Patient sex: M
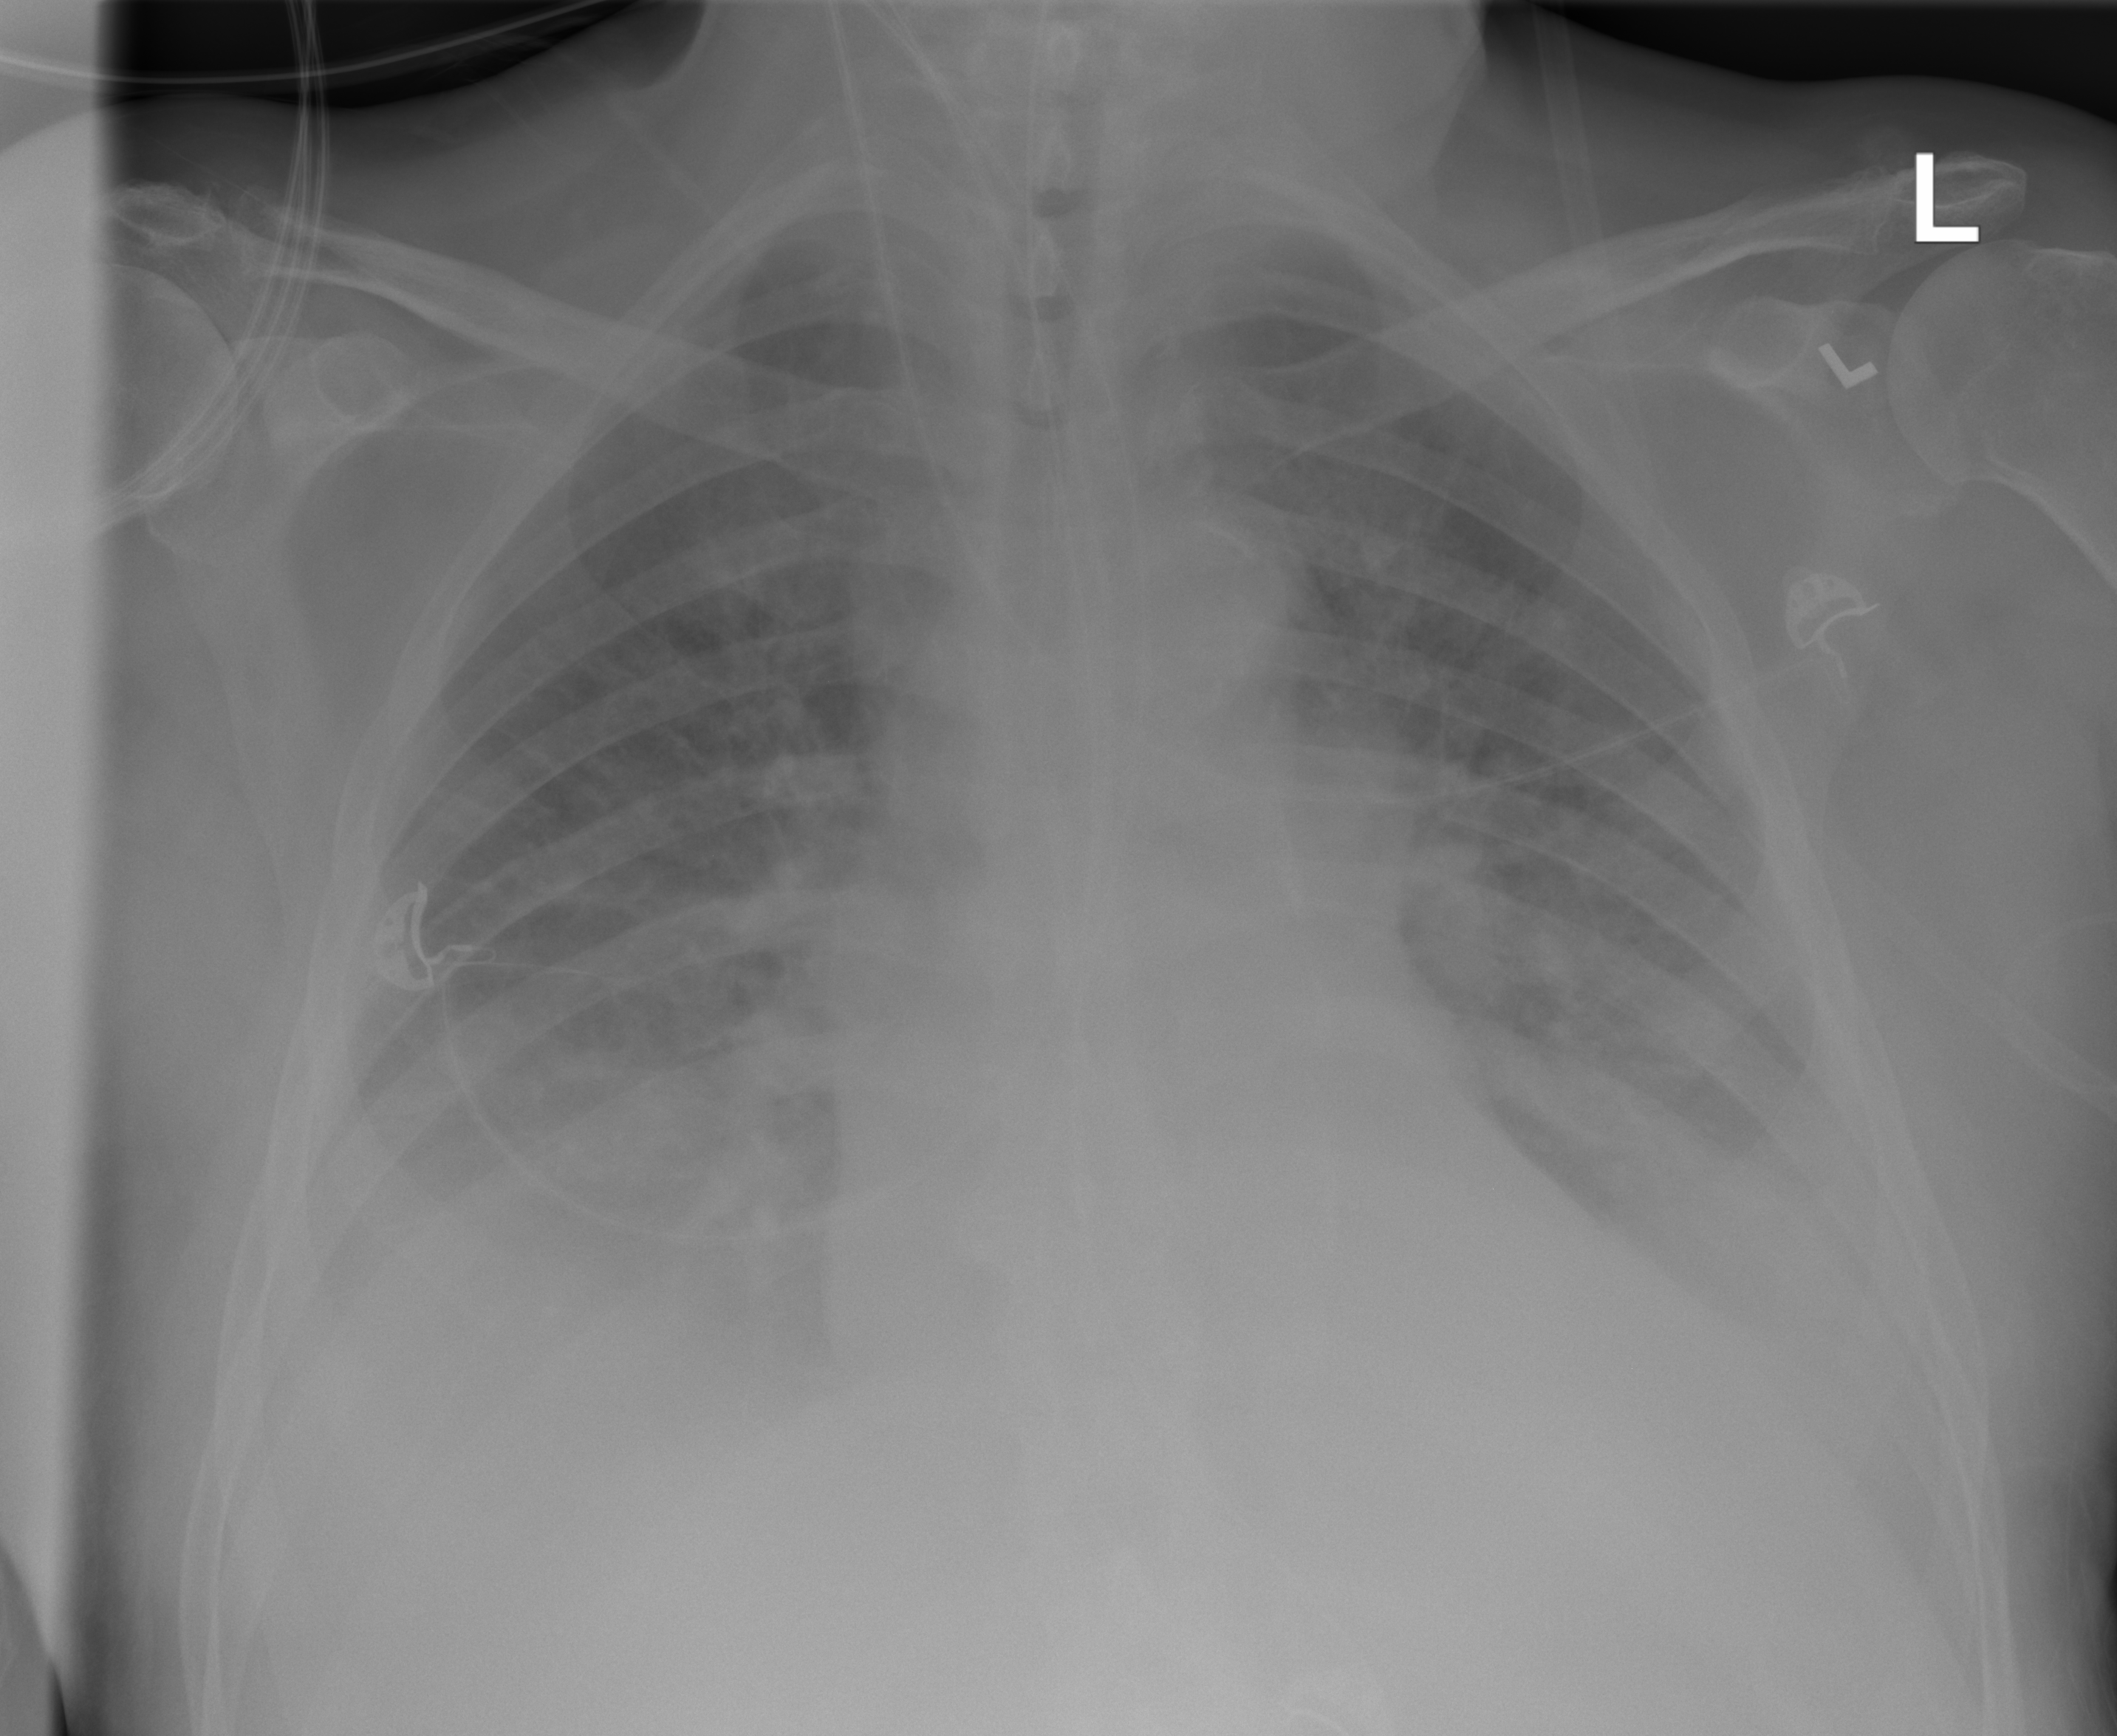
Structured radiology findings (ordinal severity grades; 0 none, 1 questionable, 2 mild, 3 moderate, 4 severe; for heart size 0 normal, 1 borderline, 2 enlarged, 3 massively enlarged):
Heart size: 0
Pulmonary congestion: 2
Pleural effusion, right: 2
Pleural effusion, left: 2
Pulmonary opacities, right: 0
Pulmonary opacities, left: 0
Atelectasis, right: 2
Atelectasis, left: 2